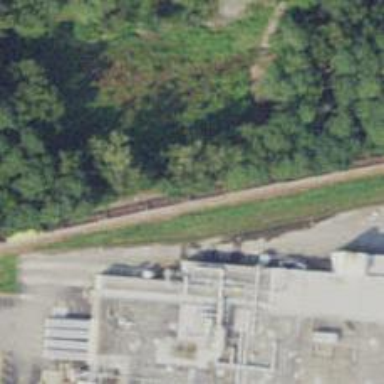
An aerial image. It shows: Railway track.